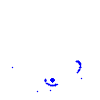
Particle: proton